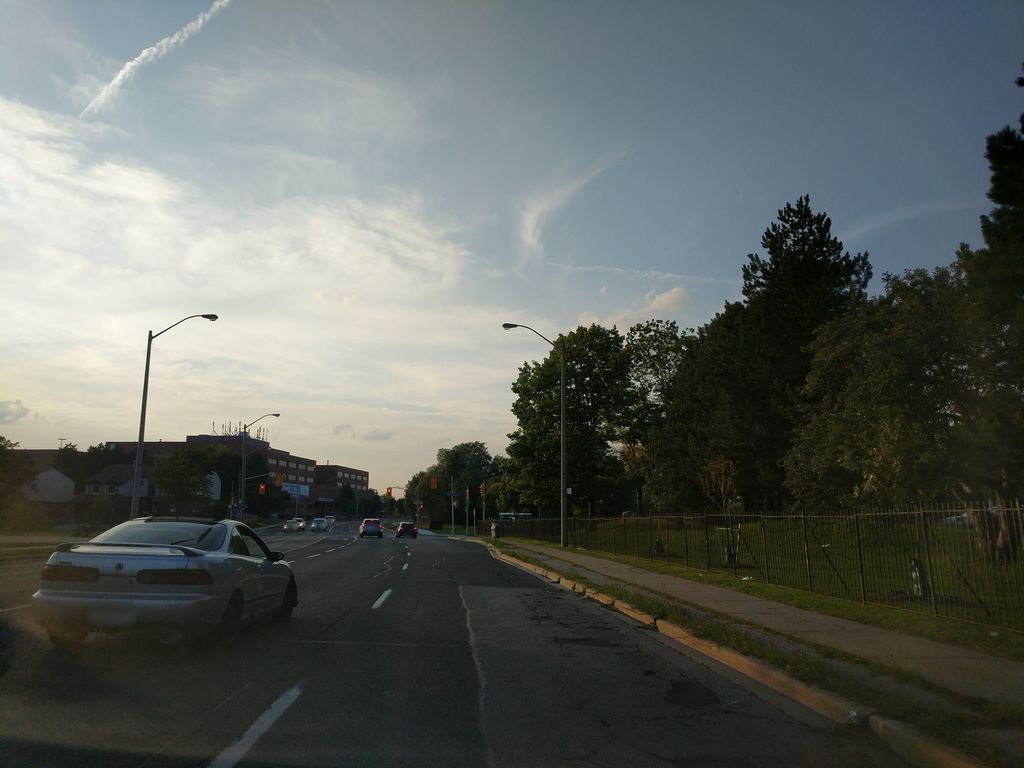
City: toronto